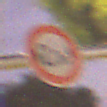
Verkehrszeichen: TatsaechlicheBreite2Komma3
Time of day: Night
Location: Outdoor (Suburban)
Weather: PartlyCloudy
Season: NotSpecified
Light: Artificial